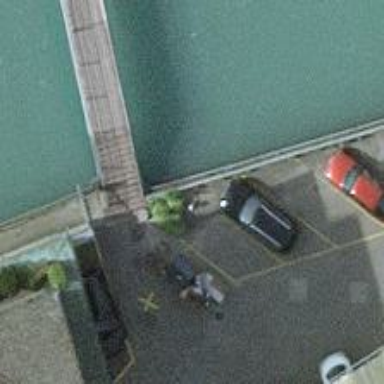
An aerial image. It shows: Bridge with steps for pedestrians.